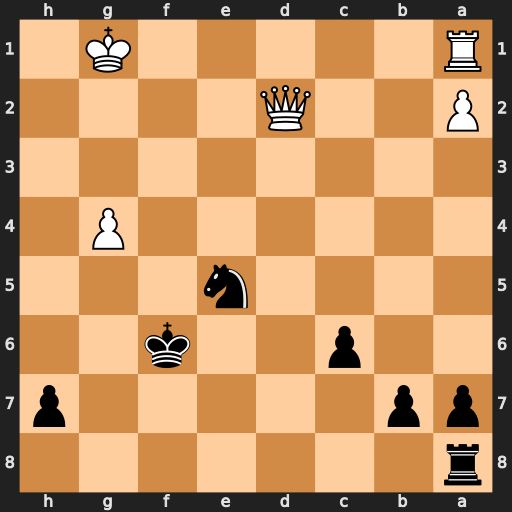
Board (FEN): r7/pp5p/2p2k2/4n3/6P1/8/P2Q4/R5K1
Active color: b
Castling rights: -
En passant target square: -
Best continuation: Nf3+ Kg2 Nxd2